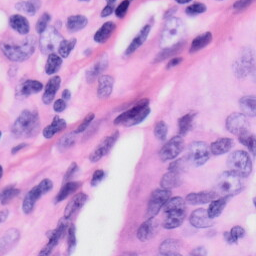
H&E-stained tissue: Skin